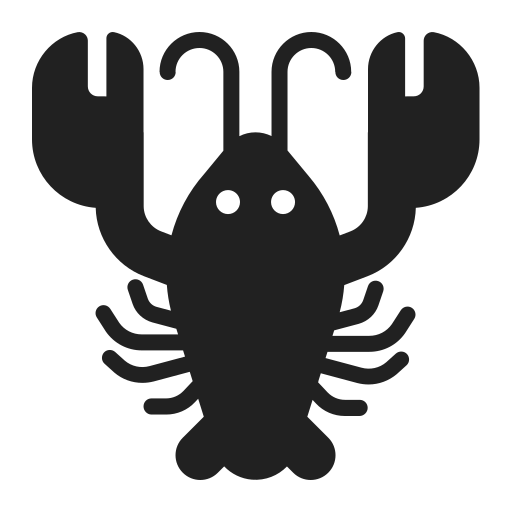
lobster high contrast